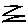
Label: zigzag